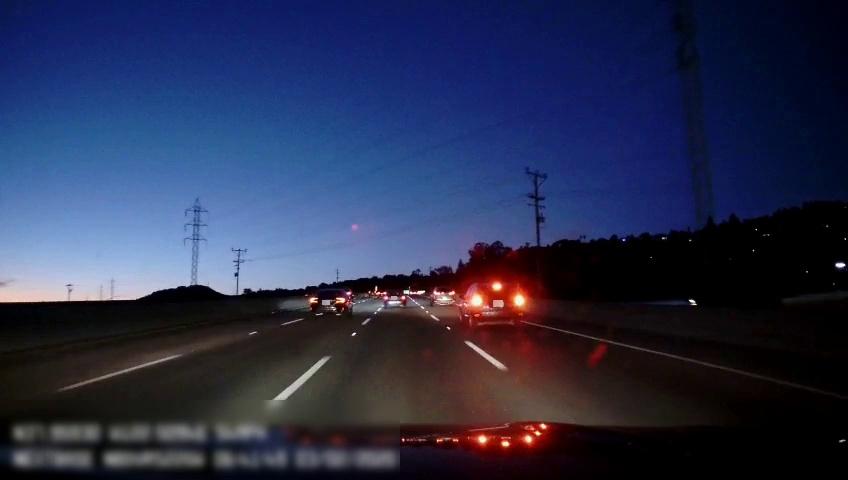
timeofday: Night
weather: Other
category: Drivable Space
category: Vehicles | SUV
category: Vehicles | Car
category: Vehicles | SUV
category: Vehicles | Car
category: Vehicles | Car
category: Vehicles | SUV
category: Lanes | Current Lane
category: Lanes | Current Lane
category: Lanes | Alternate Lane
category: Lanes | Alternate Lane
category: Lanes | Alternate Lane